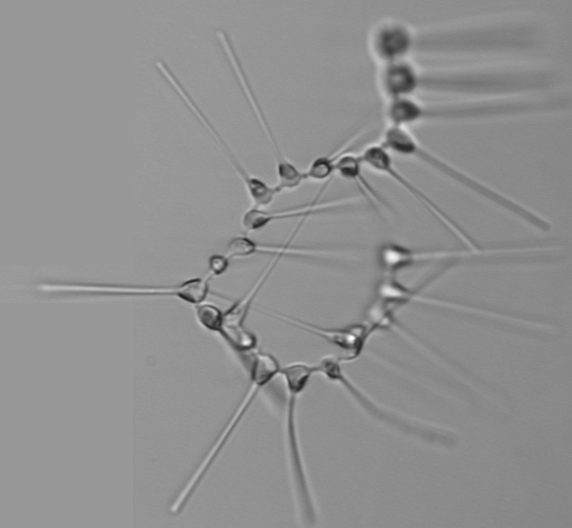
Label: Asterionellopsis_glacialis